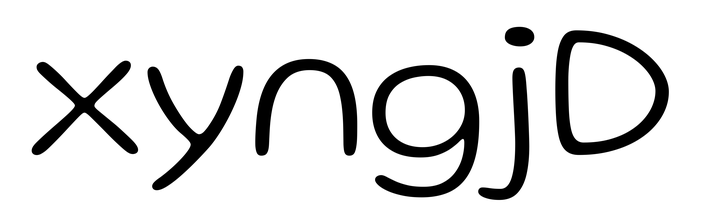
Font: Gluten_ExtraLight